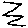
Label: zigzag